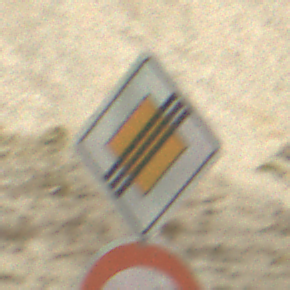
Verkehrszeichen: EndeVorfahrtsstrasse
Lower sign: VerbotUeberholenEinspurigeFahrzeuge
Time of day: Midday
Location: Outdoor (Beach)
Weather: PartlyCloudy
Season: NotSpecified
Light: Natural